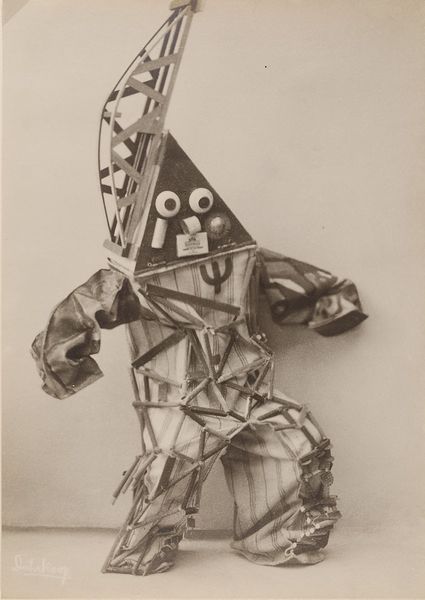
Titel: Tanzmaske 'Technik' von Lavinia Schulz
Künstler: Minya Diez-Dührkoop
Standort: Hamburg
Institution: Museum für Kunst und Gewerbe Hamburg
Schlagwörter: silber, tanzen, foto, fotografie, photographie, maske, photo, karton, lichtbild, silbergelatine, theaterfotografie, brom, silbergelatinepapier, bromsilbergelatinepapier, entwicklungspapier, gelatinepapier, schwarzweißpositivverfahren, silbersalzverfahren, schwarzweißfotografie, theaterphotographie, maskentanz, bühnenkunst